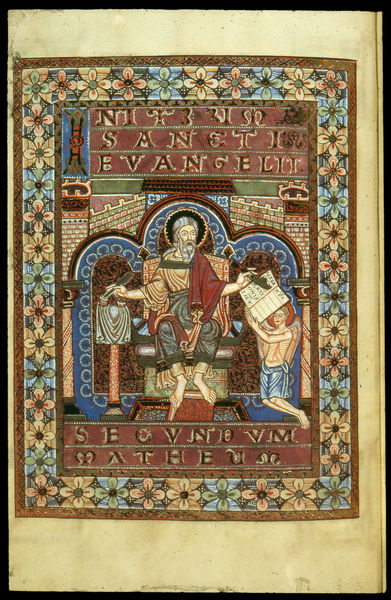
Titel: Evangeliar Heinrichs des Löwen
Institution: Wolfenbüttel, Herzog August Bibliothek
Schlagwörter: blau, feder, gott, mann, gelb, blumen, braun, bunt, tisch, blüten, rot, tuch, muster, ornament, bart, bibel, rahmen, kirche, gold, stoff, engel, füße, schrift, papier, bogen, thron, zinnen, buch, rechteck, religion, seite, text, tinte, buchseite, heiligenschein, christus, schreiben, knieend, mittelalter, gebote, heiliger, miniatur, weise, latein, buchmalerei, evangelist, evangelium, kniet, matthäus, untertan, mathäus, evangelit, secvnovm